Question: I have a listview (liste_joueurs), when i click on an item in the list, the row change color and become grey ( this is for the user, he can remenber on which row he click ).
It's not finish i have 12 button and each item on a list got a number, when i click on an item in the list one button appears and his text take the number of the player, here's a picture of the fragment.

If the user make a mistake, I have a onclickListener for the 12 button below and when I click on, the button disappears, but my problem is I need to find the good row corresponding to the number and change his color in white. How can i do this ?
Now let's see the code
In my fragment :
'''
// I take all the player in my database
Cursor cursor = joueurDab.getAll();
//I fill the listView with a cursorAdapter
CursorListJoueur cl = new CursorListJoueur(context, cursor);
liste_joueurs.setAdapter(cl);
'''
The cursorAdapter :
'''
public class CursorListJoueur extends CursorAdapter {
private CategorieDAO categorieDab;
public CursorListJoueur(Context pContext, Cursor c) {
super(pContext, c, 0);
}
@Override
public View newView(Context context, Cursor cursor, ViewGroup parent) {
categorieDab = new CategorieDAO(context);
return LayoutInflater.from(context).inflate(R.layout.row_player, parent, false);
//row_player is the xml file where I highlight row
}
@Override
public void bindView(View view, Context context, Cursor cursor) {
Categorie categorie = this.categorieDab.selectionner(cursor.getInt( 6 ));
((TextView) view.findViewById(R.id.numero)).setText(String.valueOf(cursor.getInt(1)));
((TextView)view.findViewById( R.id.nom )).setText(cursor.getString(2));
((TextView)view.findViewById( R.id.prenom )).setText(cursor.getString( 3 ));
((TextView)view.findViewById( R.id.categorie )).setText(categorie.getNom());
if( cursor.getInt( 5 ) == 1)
((CheckBox)view.findViewById( R.id.is_goal )).setChecked( true );
else
((CheckBox)view.findViewById( R.id.is_goal )).setChecked( false );
}
}
'''
The row_player.xml
'''
<LinearLayout xmlns:android="http://schemas.android.com/apk/res/android"
android:orientation="horizontal"
android:layout_width="match_parent"
//this ligne
android:background="@drawable/testlist"
android:layout_height="match_parent">
<TextView
//etc ...
'''
And finally testlist.xml i use this file for highlight my listview
'''
<?xml version="1.0" encoding="utf-8"?>
<selector xmlns:android="http://schemas.android.com/apk/res/android">
<item android:drawable="@android:color/darker_gray" android:state_selected="true"/>
<item android:drawable="@android:color/darker_gray" android:state_activated="true"/>
<item android:drawable="@android:color/darker_gray" android:state_pressed="true"/>
<item android:drawable="@color/android:transparent"/>
</selector>
'''
Thanks for your help
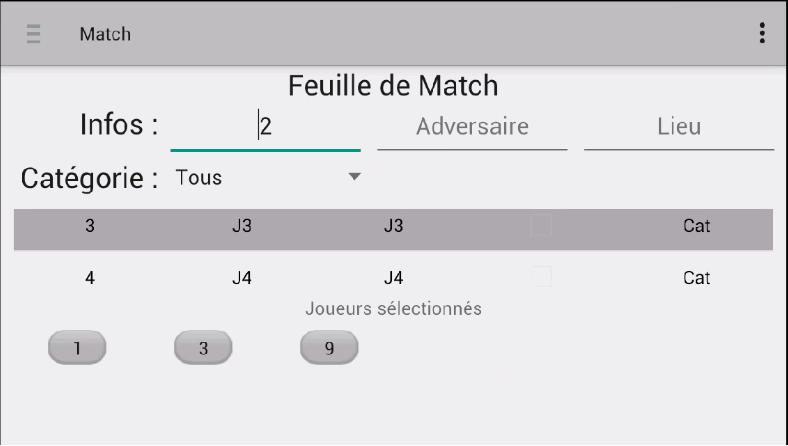
Answer: You have to set the background of the row you want highlighted via your adapter. If the user presses the wrong button change your adapter data (or tell it which row you want highlighted) and call notifyDataSetChanged().
The adapter can than set the row's background color to white in it's getView() function.